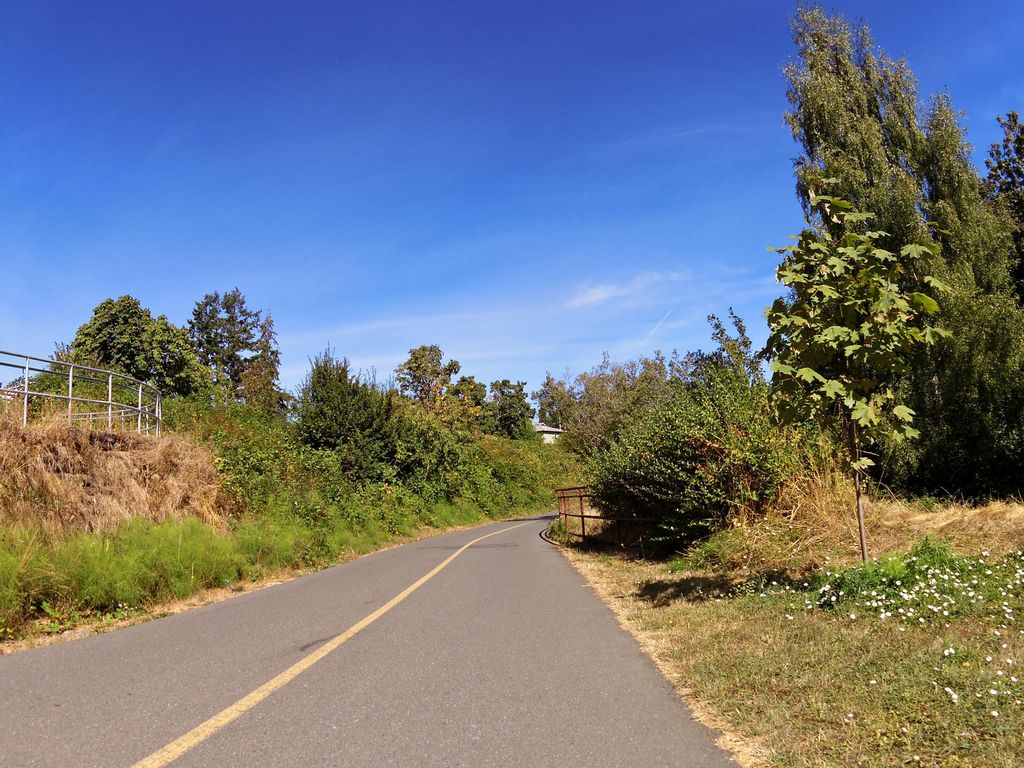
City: victoria